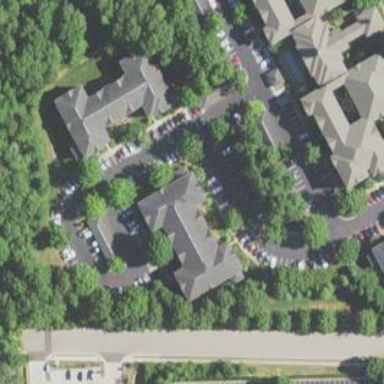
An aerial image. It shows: Residential building.